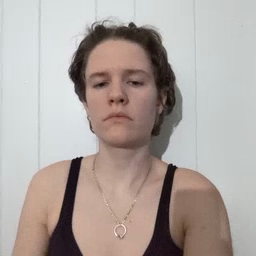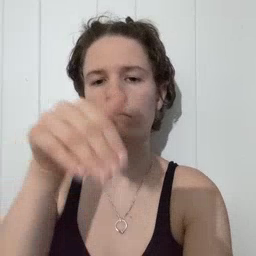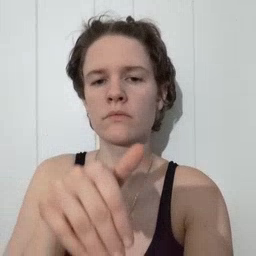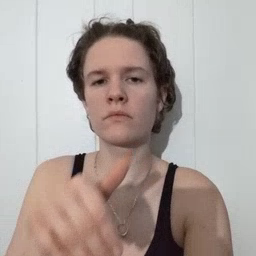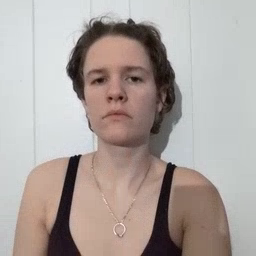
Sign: night